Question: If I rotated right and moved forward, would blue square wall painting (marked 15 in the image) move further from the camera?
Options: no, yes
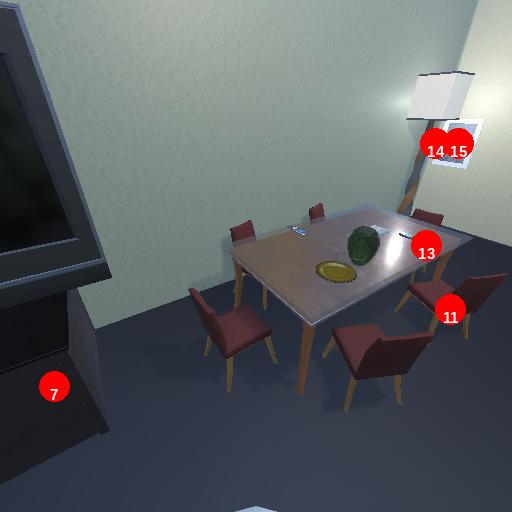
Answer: no